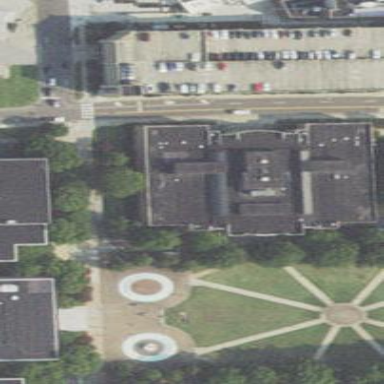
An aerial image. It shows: University building.